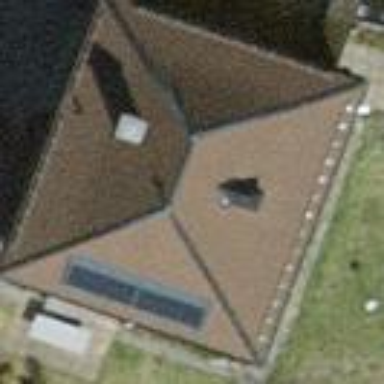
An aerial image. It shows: Simple house.